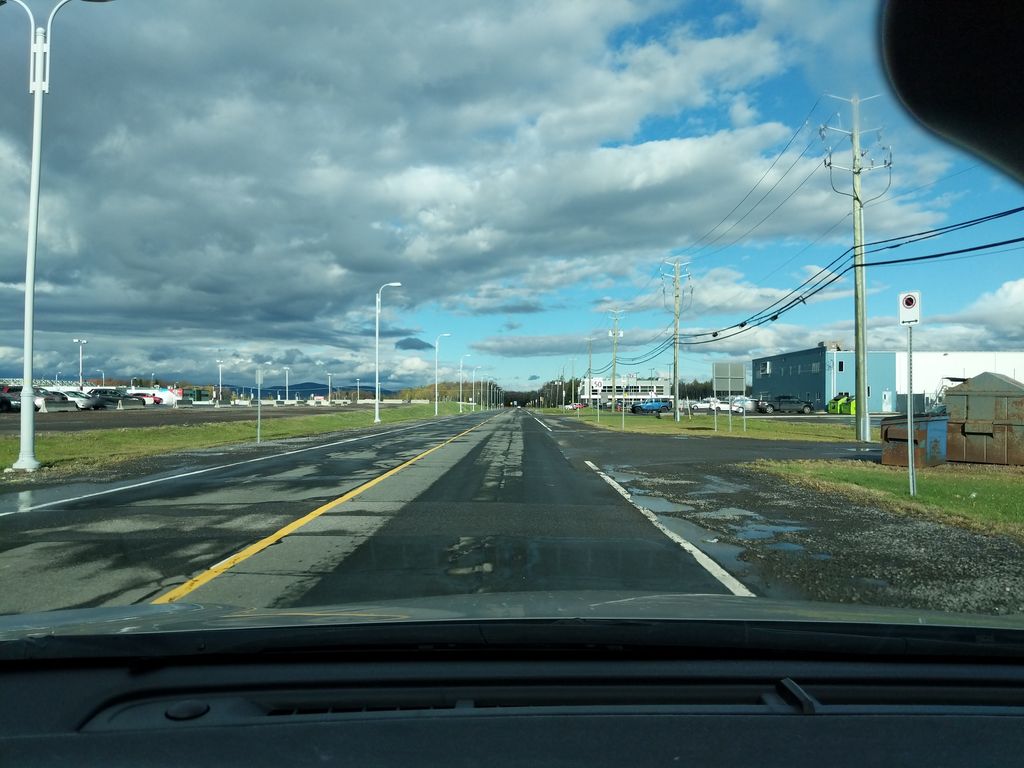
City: quebec_city